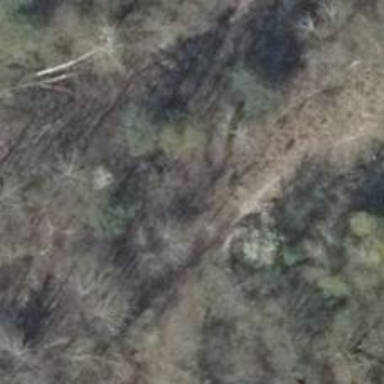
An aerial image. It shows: Disused railway spur.